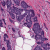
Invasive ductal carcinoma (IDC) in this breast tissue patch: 1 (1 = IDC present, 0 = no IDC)